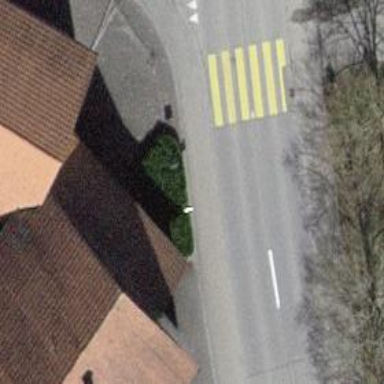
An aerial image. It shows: Bus stop with platform for public transport.